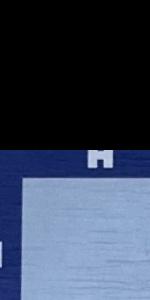
Label: Empty